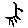
Label: sun